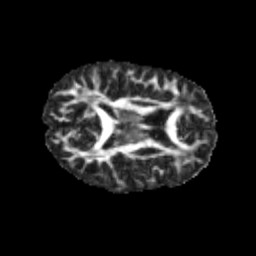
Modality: FA
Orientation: axial
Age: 10
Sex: male
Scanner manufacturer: siemens
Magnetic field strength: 3 T
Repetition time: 3.8 s
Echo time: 0.07 s